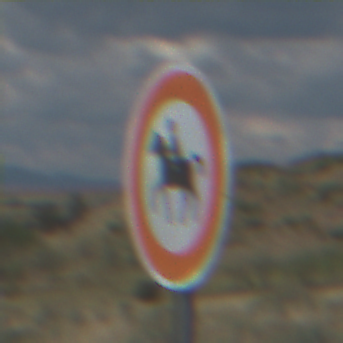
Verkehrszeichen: VerbotReiter
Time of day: Midday
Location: Outdoor (Nature)
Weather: PartlyCloudy
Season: NotSpecified
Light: Natural